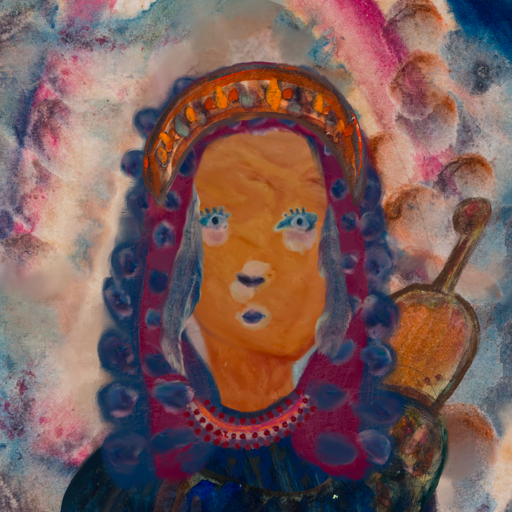
Background: Rupkatha, Head And Neck Front: Pious_Lady, Face Front: Hill_Girl, Bust: Pipe, Hair Front: Hill_Girl, Head Accessory: Hypocrite, Second Necklace: Blank, Necklace: Roy_Bahadur, Baby: Blank